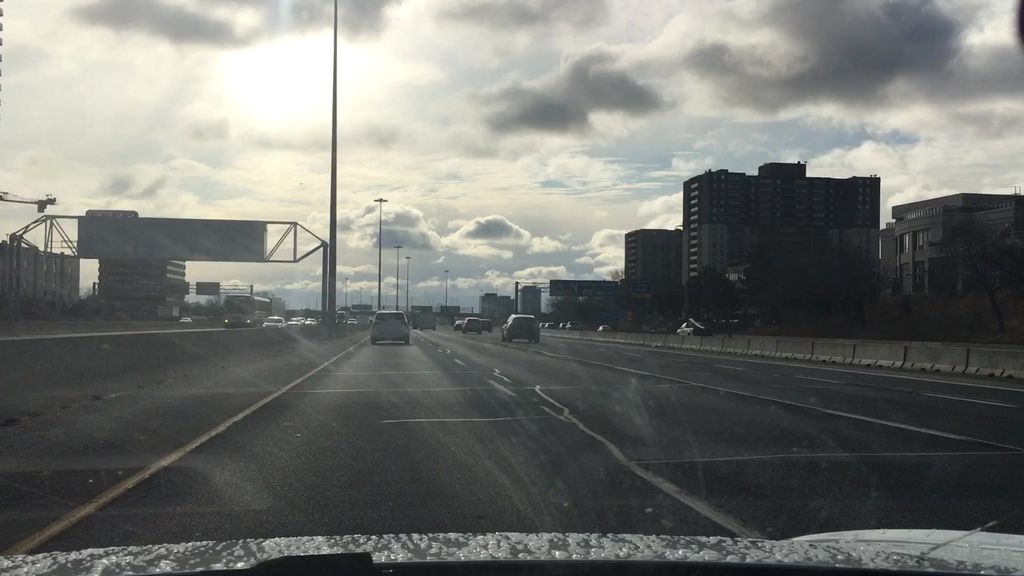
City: toronto